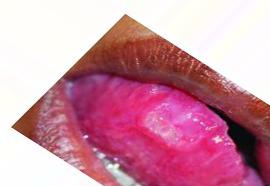
Condition: Mouth Ulcer